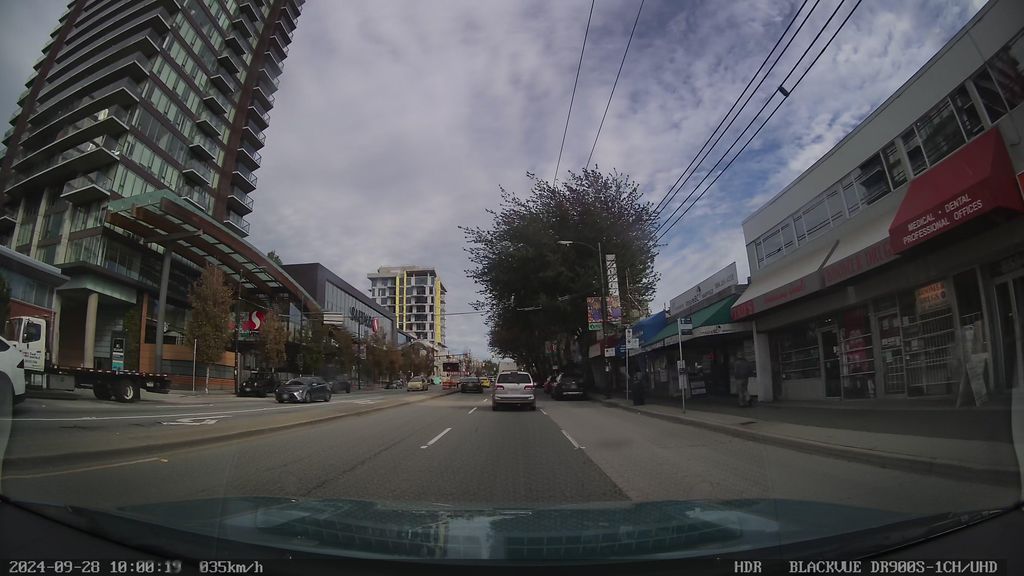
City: vancouver